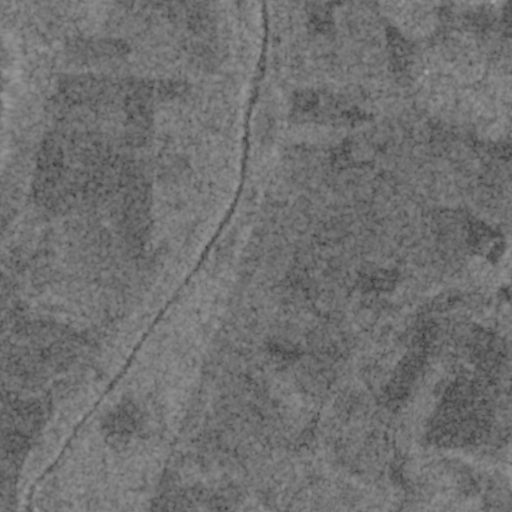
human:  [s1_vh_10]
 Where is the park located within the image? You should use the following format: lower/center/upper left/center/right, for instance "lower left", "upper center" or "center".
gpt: The park is located in the center right of the image.
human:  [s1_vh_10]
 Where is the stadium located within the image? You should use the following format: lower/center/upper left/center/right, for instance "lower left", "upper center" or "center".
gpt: The stadium is located in the center right of the image.
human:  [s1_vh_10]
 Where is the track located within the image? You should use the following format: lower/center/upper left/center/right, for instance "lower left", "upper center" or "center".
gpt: The track is located in the center right of the image.
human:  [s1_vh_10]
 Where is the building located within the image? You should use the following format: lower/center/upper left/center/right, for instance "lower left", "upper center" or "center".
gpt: There is no building in the image.

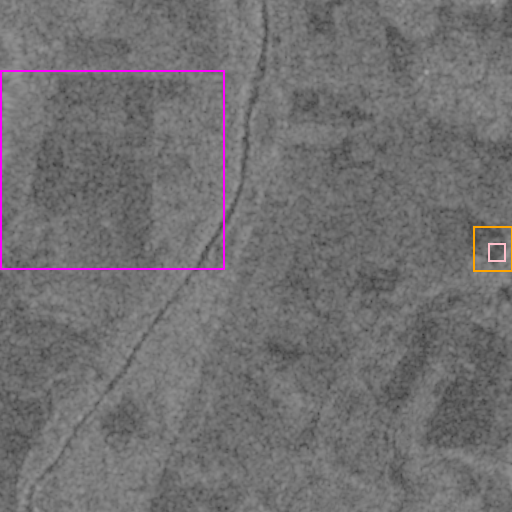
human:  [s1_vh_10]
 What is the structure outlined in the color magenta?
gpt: The structure outlined in magenta is a crop field.
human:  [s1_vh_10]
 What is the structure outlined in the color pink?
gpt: The structure outlined in pink is a park.
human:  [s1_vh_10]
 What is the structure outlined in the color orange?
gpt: The structure outlined in orange is a stadium.
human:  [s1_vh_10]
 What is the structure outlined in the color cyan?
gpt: There is no cyan outline.